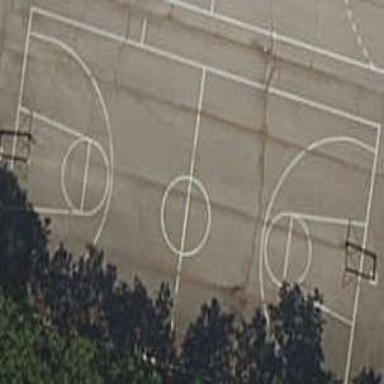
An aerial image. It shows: Basketball court on leisure land pitch.